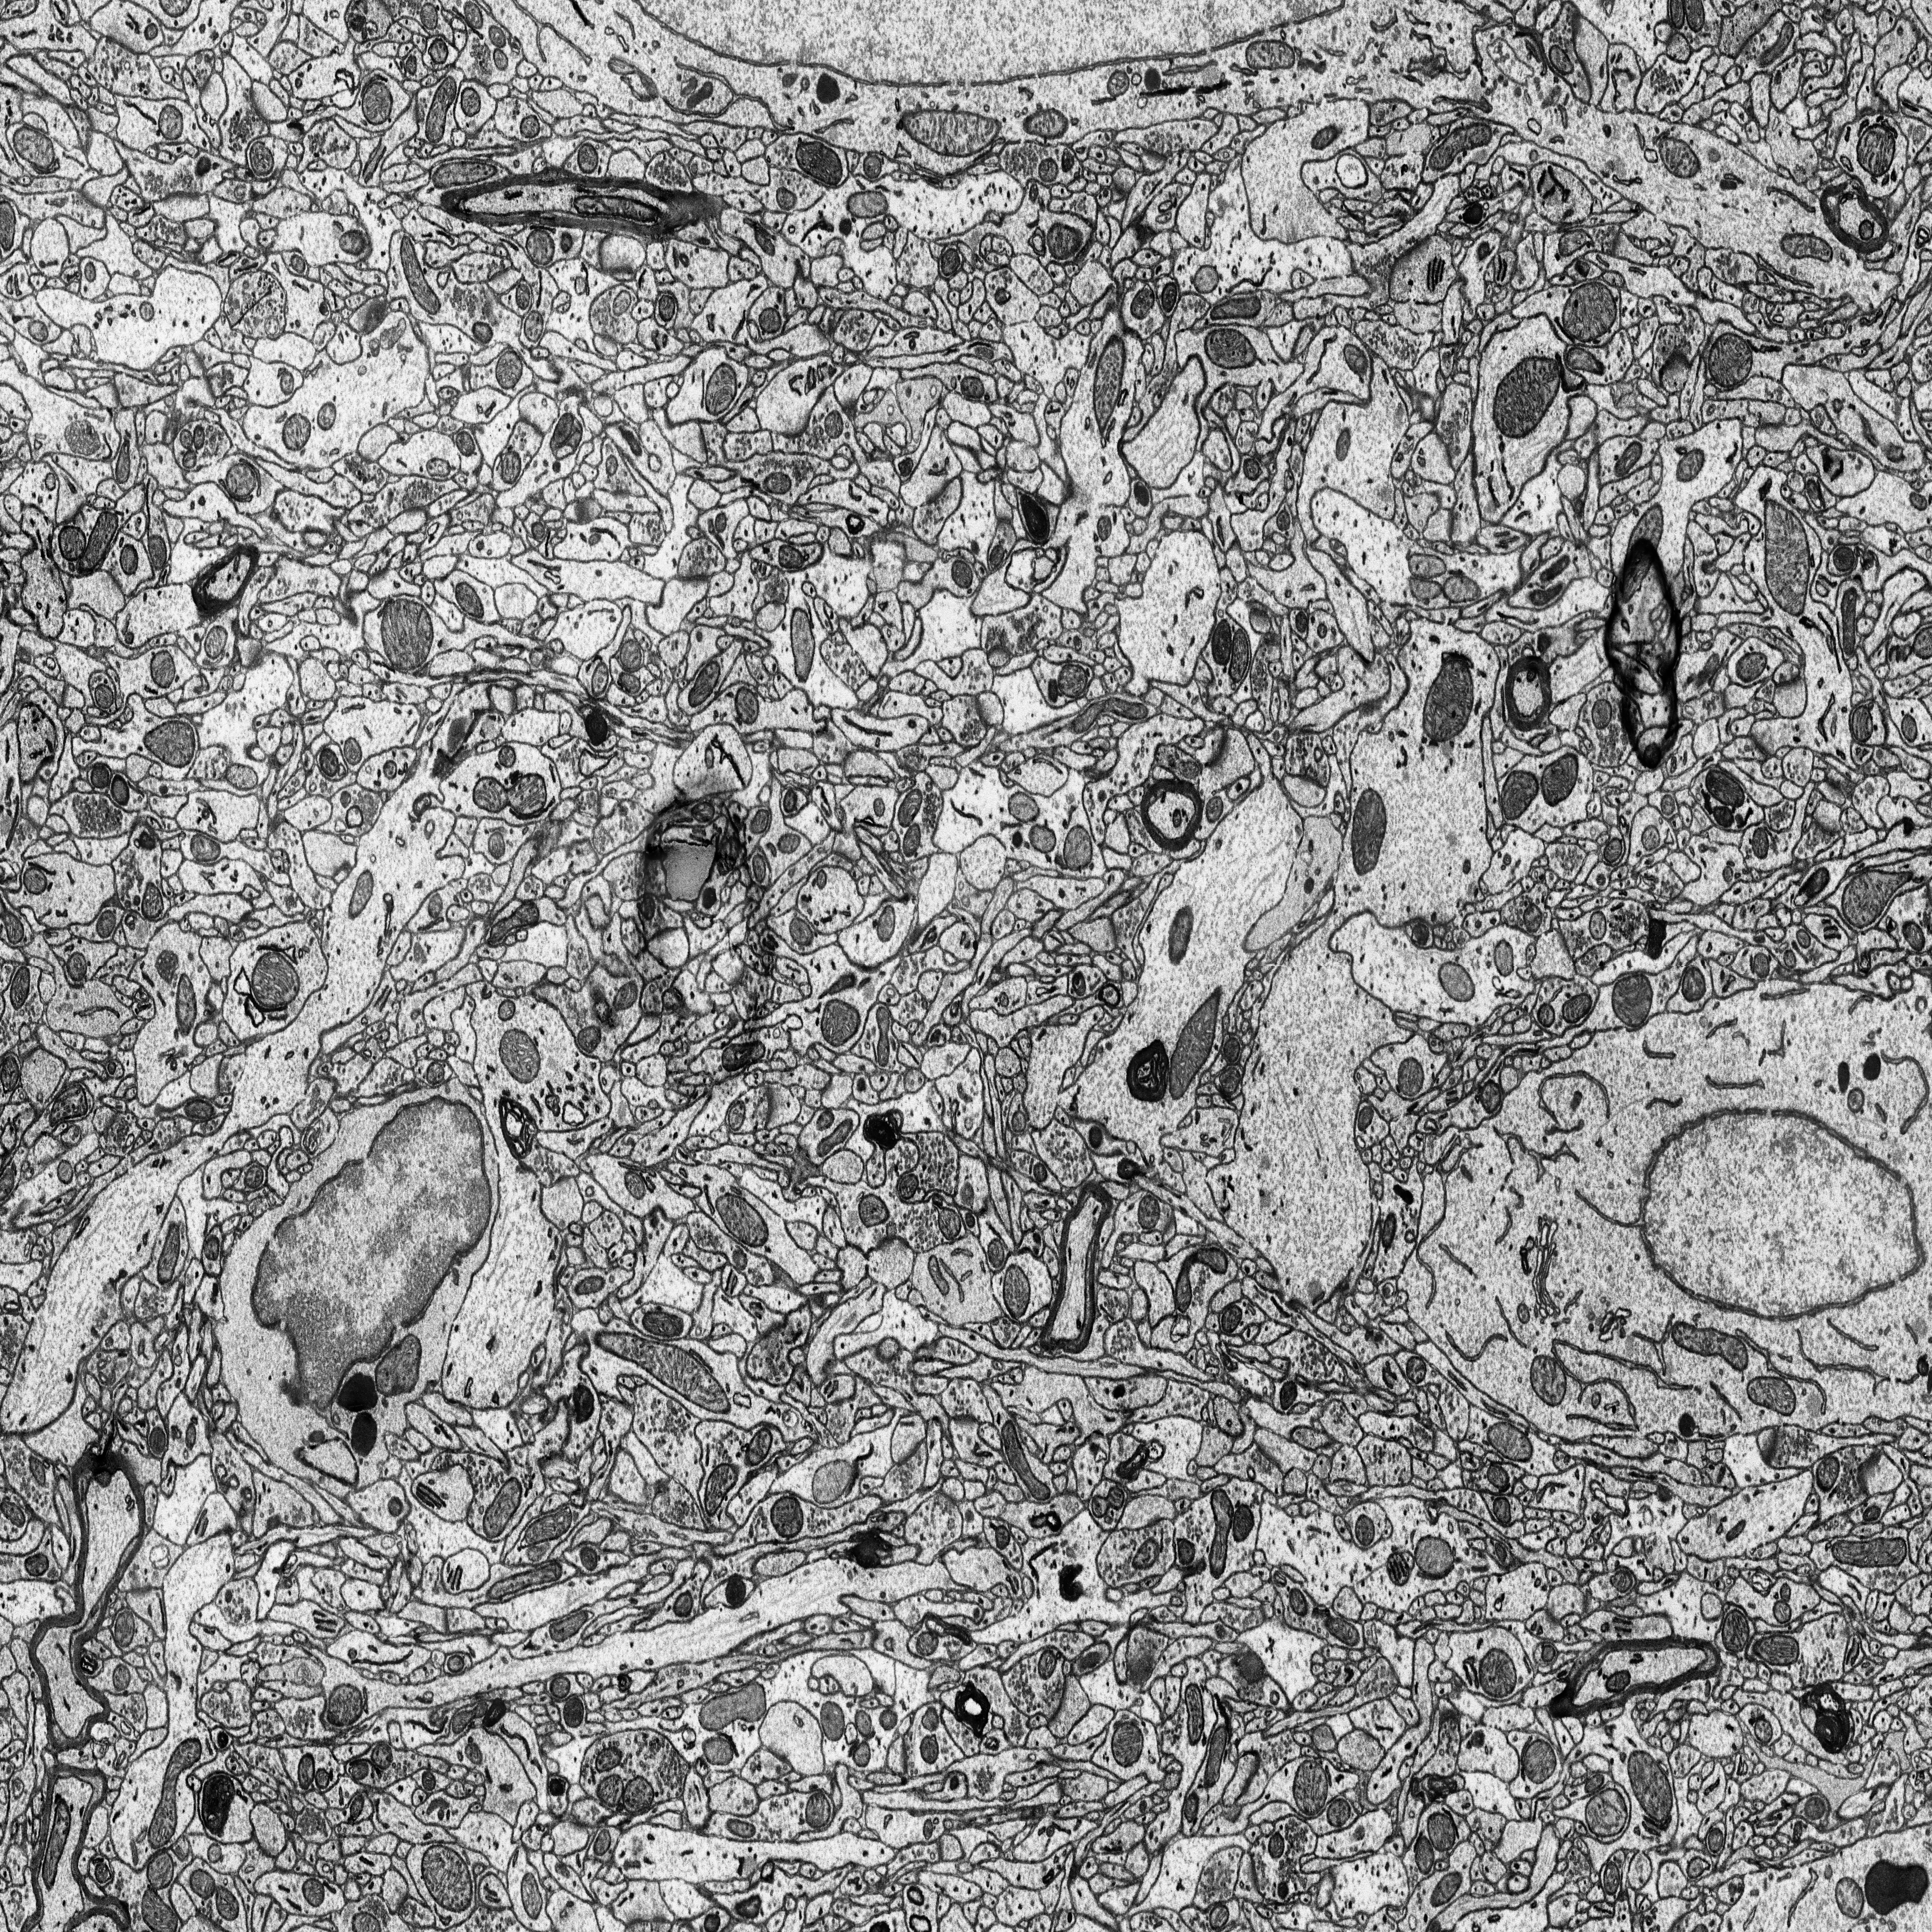
Electron microscopy slice of rat cortex tissue
Slice depth (z): 128
Mitochondria instances in slice: 419